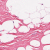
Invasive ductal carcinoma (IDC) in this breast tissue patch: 0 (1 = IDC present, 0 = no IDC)